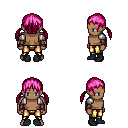
a pixel art fantasy rpg character, male body template, human, dark skin, steel arm armor, gold greaves, pink twin-tailed hairstyle, leather bracers, black shoes, four views (front, back, left, right), 2x2 character sprite sheet, small pixel art, hard edges, no anti-aliasing